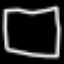
Label: square